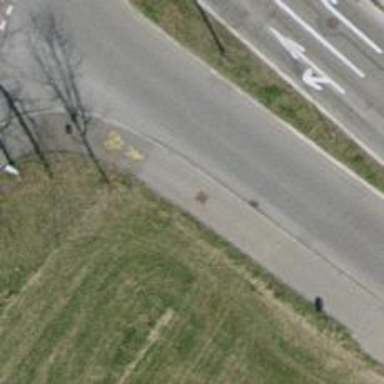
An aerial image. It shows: Asphalt path that serves as sidewalk.